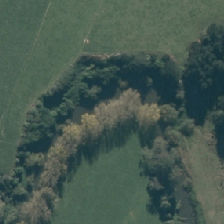
Land cover: grose_broom